Brain MRI, t1w sequence, axial 2D slice.
Patient: age 36, sex F, weight 95 kg, height 1.95 m
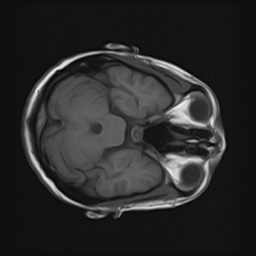